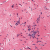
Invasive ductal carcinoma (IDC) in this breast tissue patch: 0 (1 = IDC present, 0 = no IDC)